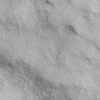
Atmospheric dust classification: not_dusty